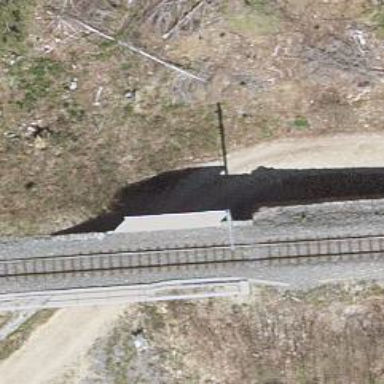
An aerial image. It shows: Narrow-gauge railway bridge with electrified contact line for single track.